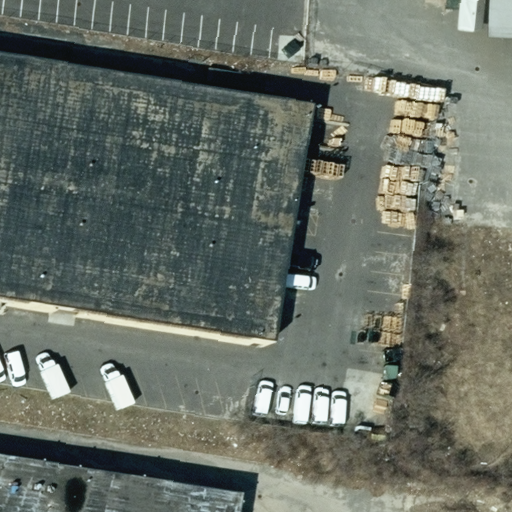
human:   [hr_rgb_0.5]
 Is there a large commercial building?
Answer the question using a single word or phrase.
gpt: no

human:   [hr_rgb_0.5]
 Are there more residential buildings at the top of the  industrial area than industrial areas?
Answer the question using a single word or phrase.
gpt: no

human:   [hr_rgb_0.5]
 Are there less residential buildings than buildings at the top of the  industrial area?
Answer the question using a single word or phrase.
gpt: yes

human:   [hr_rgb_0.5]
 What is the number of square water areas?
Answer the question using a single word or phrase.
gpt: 0

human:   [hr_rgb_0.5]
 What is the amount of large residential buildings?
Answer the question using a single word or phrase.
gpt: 0

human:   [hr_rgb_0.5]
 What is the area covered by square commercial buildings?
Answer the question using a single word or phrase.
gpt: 0m2

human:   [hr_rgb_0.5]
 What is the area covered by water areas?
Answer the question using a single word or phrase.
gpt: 0m2

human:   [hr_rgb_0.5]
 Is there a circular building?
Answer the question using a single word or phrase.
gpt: no

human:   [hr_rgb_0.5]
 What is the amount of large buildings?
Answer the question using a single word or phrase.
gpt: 2

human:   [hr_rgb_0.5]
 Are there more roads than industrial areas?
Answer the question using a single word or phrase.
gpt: no

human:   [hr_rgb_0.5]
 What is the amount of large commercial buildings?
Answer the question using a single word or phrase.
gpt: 0

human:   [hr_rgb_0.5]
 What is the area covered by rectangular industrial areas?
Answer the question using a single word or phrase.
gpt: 10623m2

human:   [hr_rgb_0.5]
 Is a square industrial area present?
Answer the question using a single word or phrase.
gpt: no

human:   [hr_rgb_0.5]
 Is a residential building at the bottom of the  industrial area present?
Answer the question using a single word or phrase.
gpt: no

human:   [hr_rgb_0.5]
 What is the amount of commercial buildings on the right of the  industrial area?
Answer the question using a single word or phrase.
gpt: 0

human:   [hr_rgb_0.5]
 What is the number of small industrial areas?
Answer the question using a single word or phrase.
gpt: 0

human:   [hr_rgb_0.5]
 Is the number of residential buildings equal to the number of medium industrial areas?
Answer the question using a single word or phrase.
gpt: yes

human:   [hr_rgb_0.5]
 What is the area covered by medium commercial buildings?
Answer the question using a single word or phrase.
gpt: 0m2

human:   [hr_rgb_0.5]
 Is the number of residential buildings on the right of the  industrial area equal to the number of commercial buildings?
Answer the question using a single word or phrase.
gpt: yes

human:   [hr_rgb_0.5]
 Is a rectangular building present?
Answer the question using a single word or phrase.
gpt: yes

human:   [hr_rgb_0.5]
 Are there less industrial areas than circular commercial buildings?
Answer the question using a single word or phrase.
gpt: no

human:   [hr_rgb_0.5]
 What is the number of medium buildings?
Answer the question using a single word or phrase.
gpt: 0

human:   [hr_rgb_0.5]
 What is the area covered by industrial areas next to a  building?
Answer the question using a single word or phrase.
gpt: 10623m2

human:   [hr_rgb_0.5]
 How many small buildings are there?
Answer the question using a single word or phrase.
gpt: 1

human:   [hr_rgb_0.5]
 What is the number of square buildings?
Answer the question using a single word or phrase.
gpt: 0

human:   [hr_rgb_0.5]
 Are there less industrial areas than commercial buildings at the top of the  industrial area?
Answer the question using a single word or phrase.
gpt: no

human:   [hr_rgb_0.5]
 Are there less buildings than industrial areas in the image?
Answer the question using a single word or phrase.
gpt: no

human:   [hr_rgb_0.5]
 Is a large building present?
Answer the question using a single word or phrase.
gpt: yes

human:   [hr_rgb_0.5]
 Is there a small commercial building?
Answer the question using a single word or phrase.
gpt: no

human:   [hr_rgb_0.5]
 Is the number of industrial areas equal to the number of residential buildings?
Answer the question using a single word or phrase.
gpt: no

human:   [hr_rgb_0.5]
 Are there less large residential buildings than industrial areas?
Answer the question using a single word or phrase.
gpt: yes

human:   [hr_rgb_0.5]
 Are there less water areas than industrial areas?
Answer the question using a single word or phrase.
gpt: yes

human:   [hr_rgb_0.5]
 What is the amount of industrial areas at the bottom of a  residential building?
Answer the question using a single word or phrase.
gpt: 0

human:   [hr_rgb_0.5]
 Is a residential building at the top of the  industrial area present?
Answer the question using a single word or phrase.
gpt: no

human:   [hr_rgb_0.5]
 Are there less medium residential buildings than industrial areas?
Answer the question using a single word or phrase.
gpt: yes

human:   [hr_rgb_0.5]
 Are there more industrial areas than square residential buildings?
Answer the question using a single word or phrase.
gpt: yes